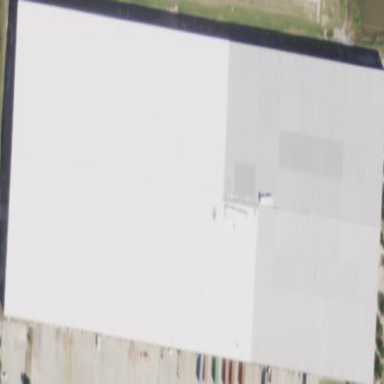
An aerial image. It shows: Warehouse building.